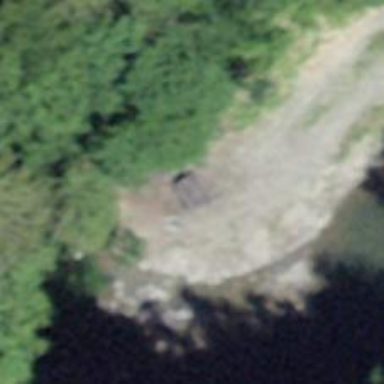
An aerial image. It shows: Picnic table located in leisure land area.